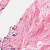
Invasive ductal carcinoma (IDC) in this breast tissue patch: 1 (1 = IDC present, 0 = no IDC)